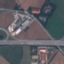
Label: Highway